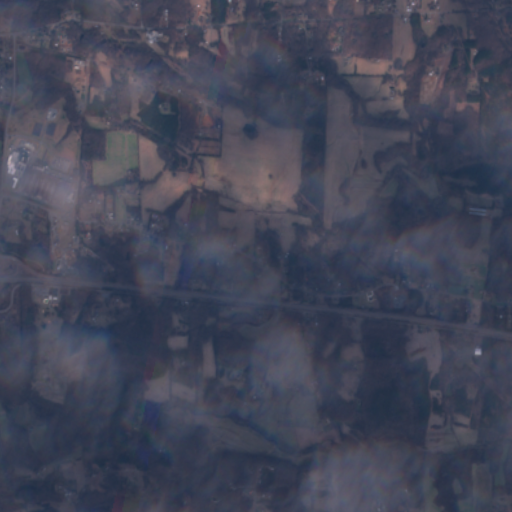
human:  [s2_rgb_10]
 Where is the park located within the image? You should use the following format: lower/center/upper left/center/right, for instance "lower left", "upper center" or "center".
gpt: The park is located in the lower left of the image.
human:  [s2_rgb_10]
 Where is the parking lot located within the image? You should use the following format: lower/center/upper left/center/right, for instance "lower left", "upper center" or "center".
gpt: The parking lot is located in the lower left of the image.
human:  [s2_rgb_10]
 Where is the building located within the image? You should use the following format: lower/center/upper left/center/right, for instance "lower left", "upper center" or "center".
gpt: The building is located in the center left of the image.
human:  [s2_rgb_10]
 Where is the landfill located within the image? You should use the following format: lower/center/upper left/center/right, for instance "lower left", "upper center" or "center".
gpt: There is no landfill in the image.